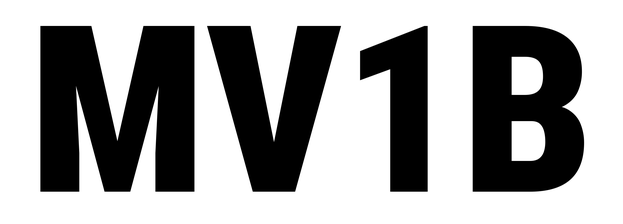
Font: Roboto_Condensed_Black